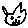
Label: cat